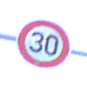
Verkehrszeichen: Geschwindigkeit30
Umgebung: Outdoor, Suburban
Tageszeit: SunriseSunset
Wetter: PartlyCloudy
Licht: Natural
Jahreszeit: Winter
Kontrast: MediumContrast